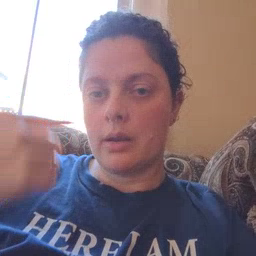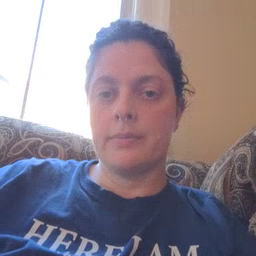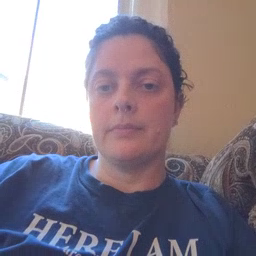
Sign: black